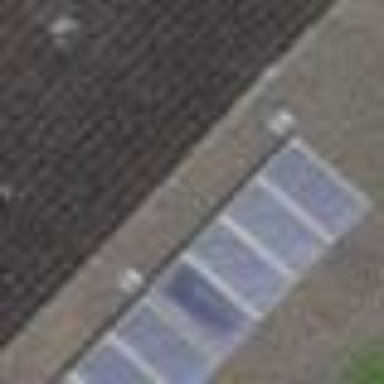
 consisting of solar photovoltaic panels."